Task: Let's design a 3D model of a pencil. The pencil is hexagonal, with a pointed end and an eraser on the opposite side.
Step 109:
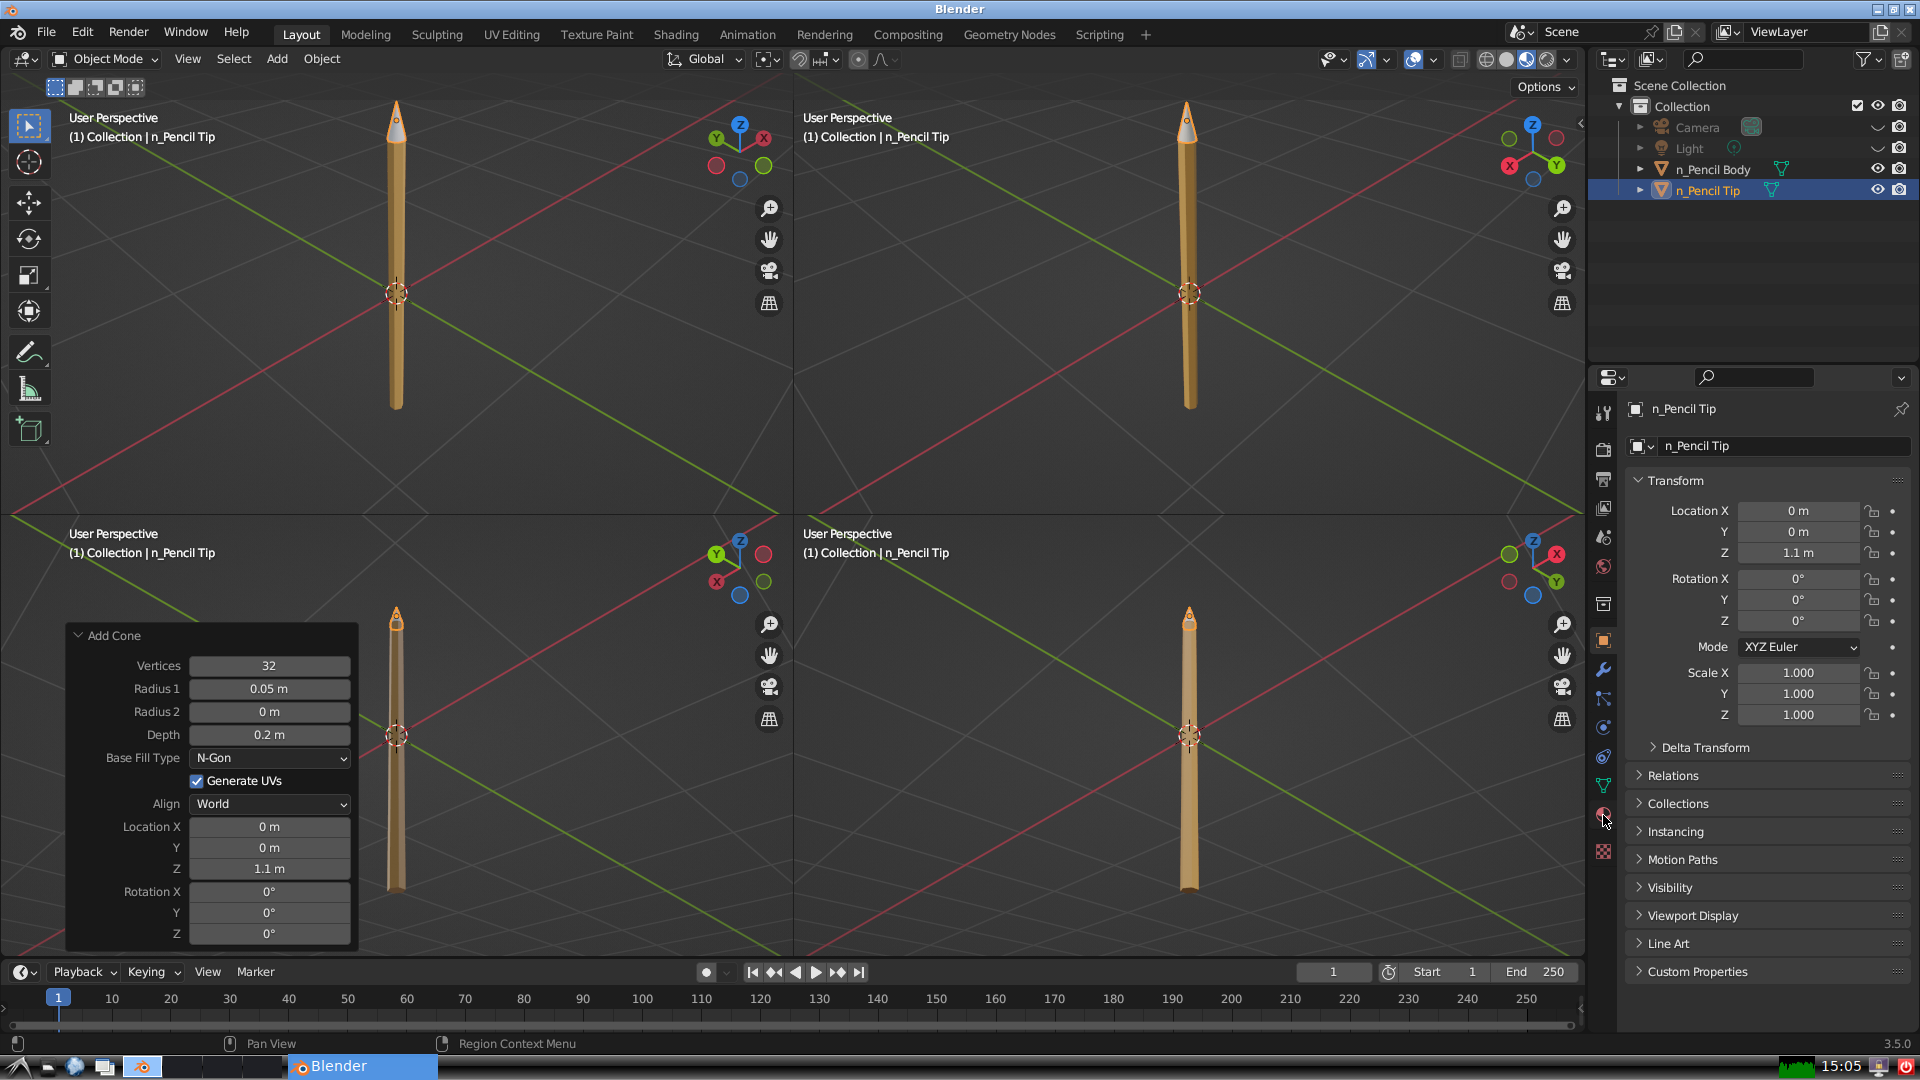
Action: click: no